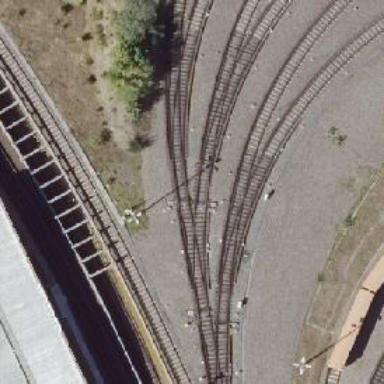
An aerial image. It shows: Railway switch with turnout to the right.